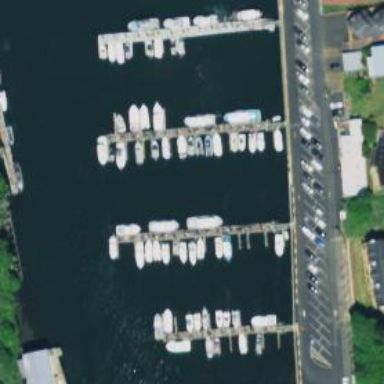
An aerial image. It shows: Man-made pier.